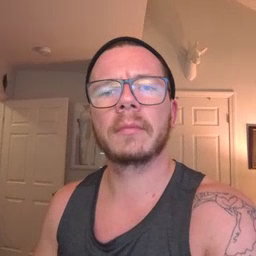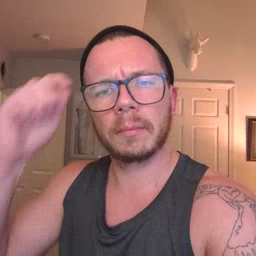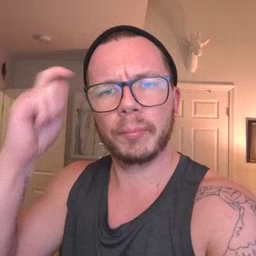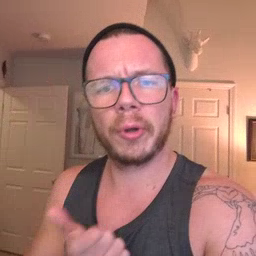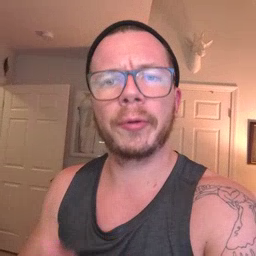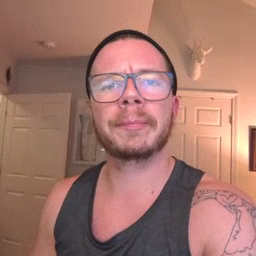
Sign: brother